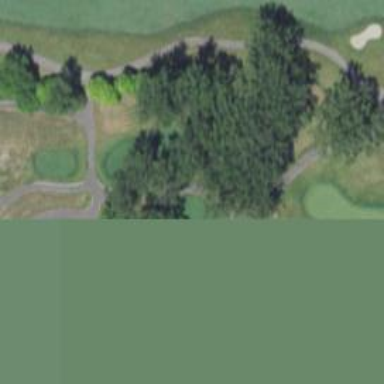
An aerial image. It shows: Path for golf carts.